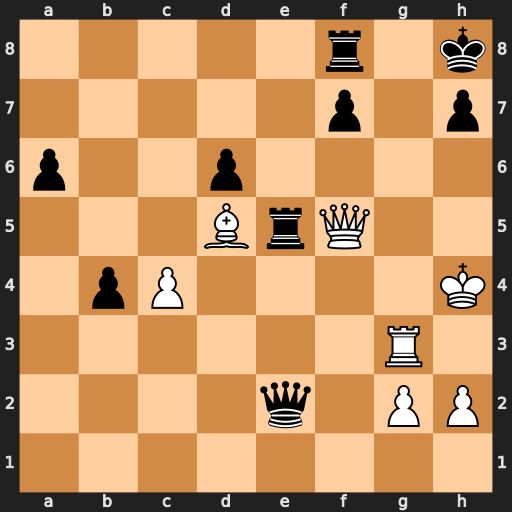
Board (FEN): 5r1k/5p1p/p2p4/3BrQ2/1pP4K/6R1/4q1PP/8
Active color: w
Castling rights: -
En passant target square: -
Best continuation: Qf6#